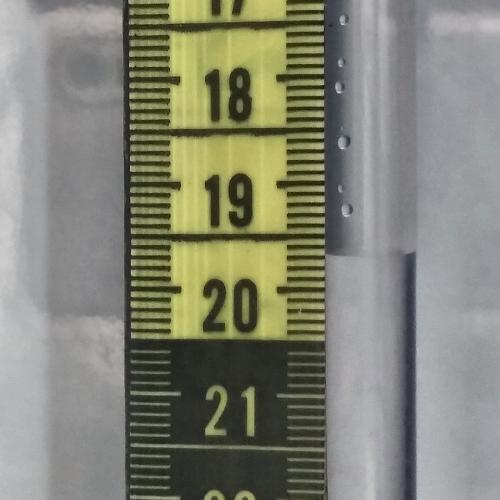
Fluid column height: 19.7 cm